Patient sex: M
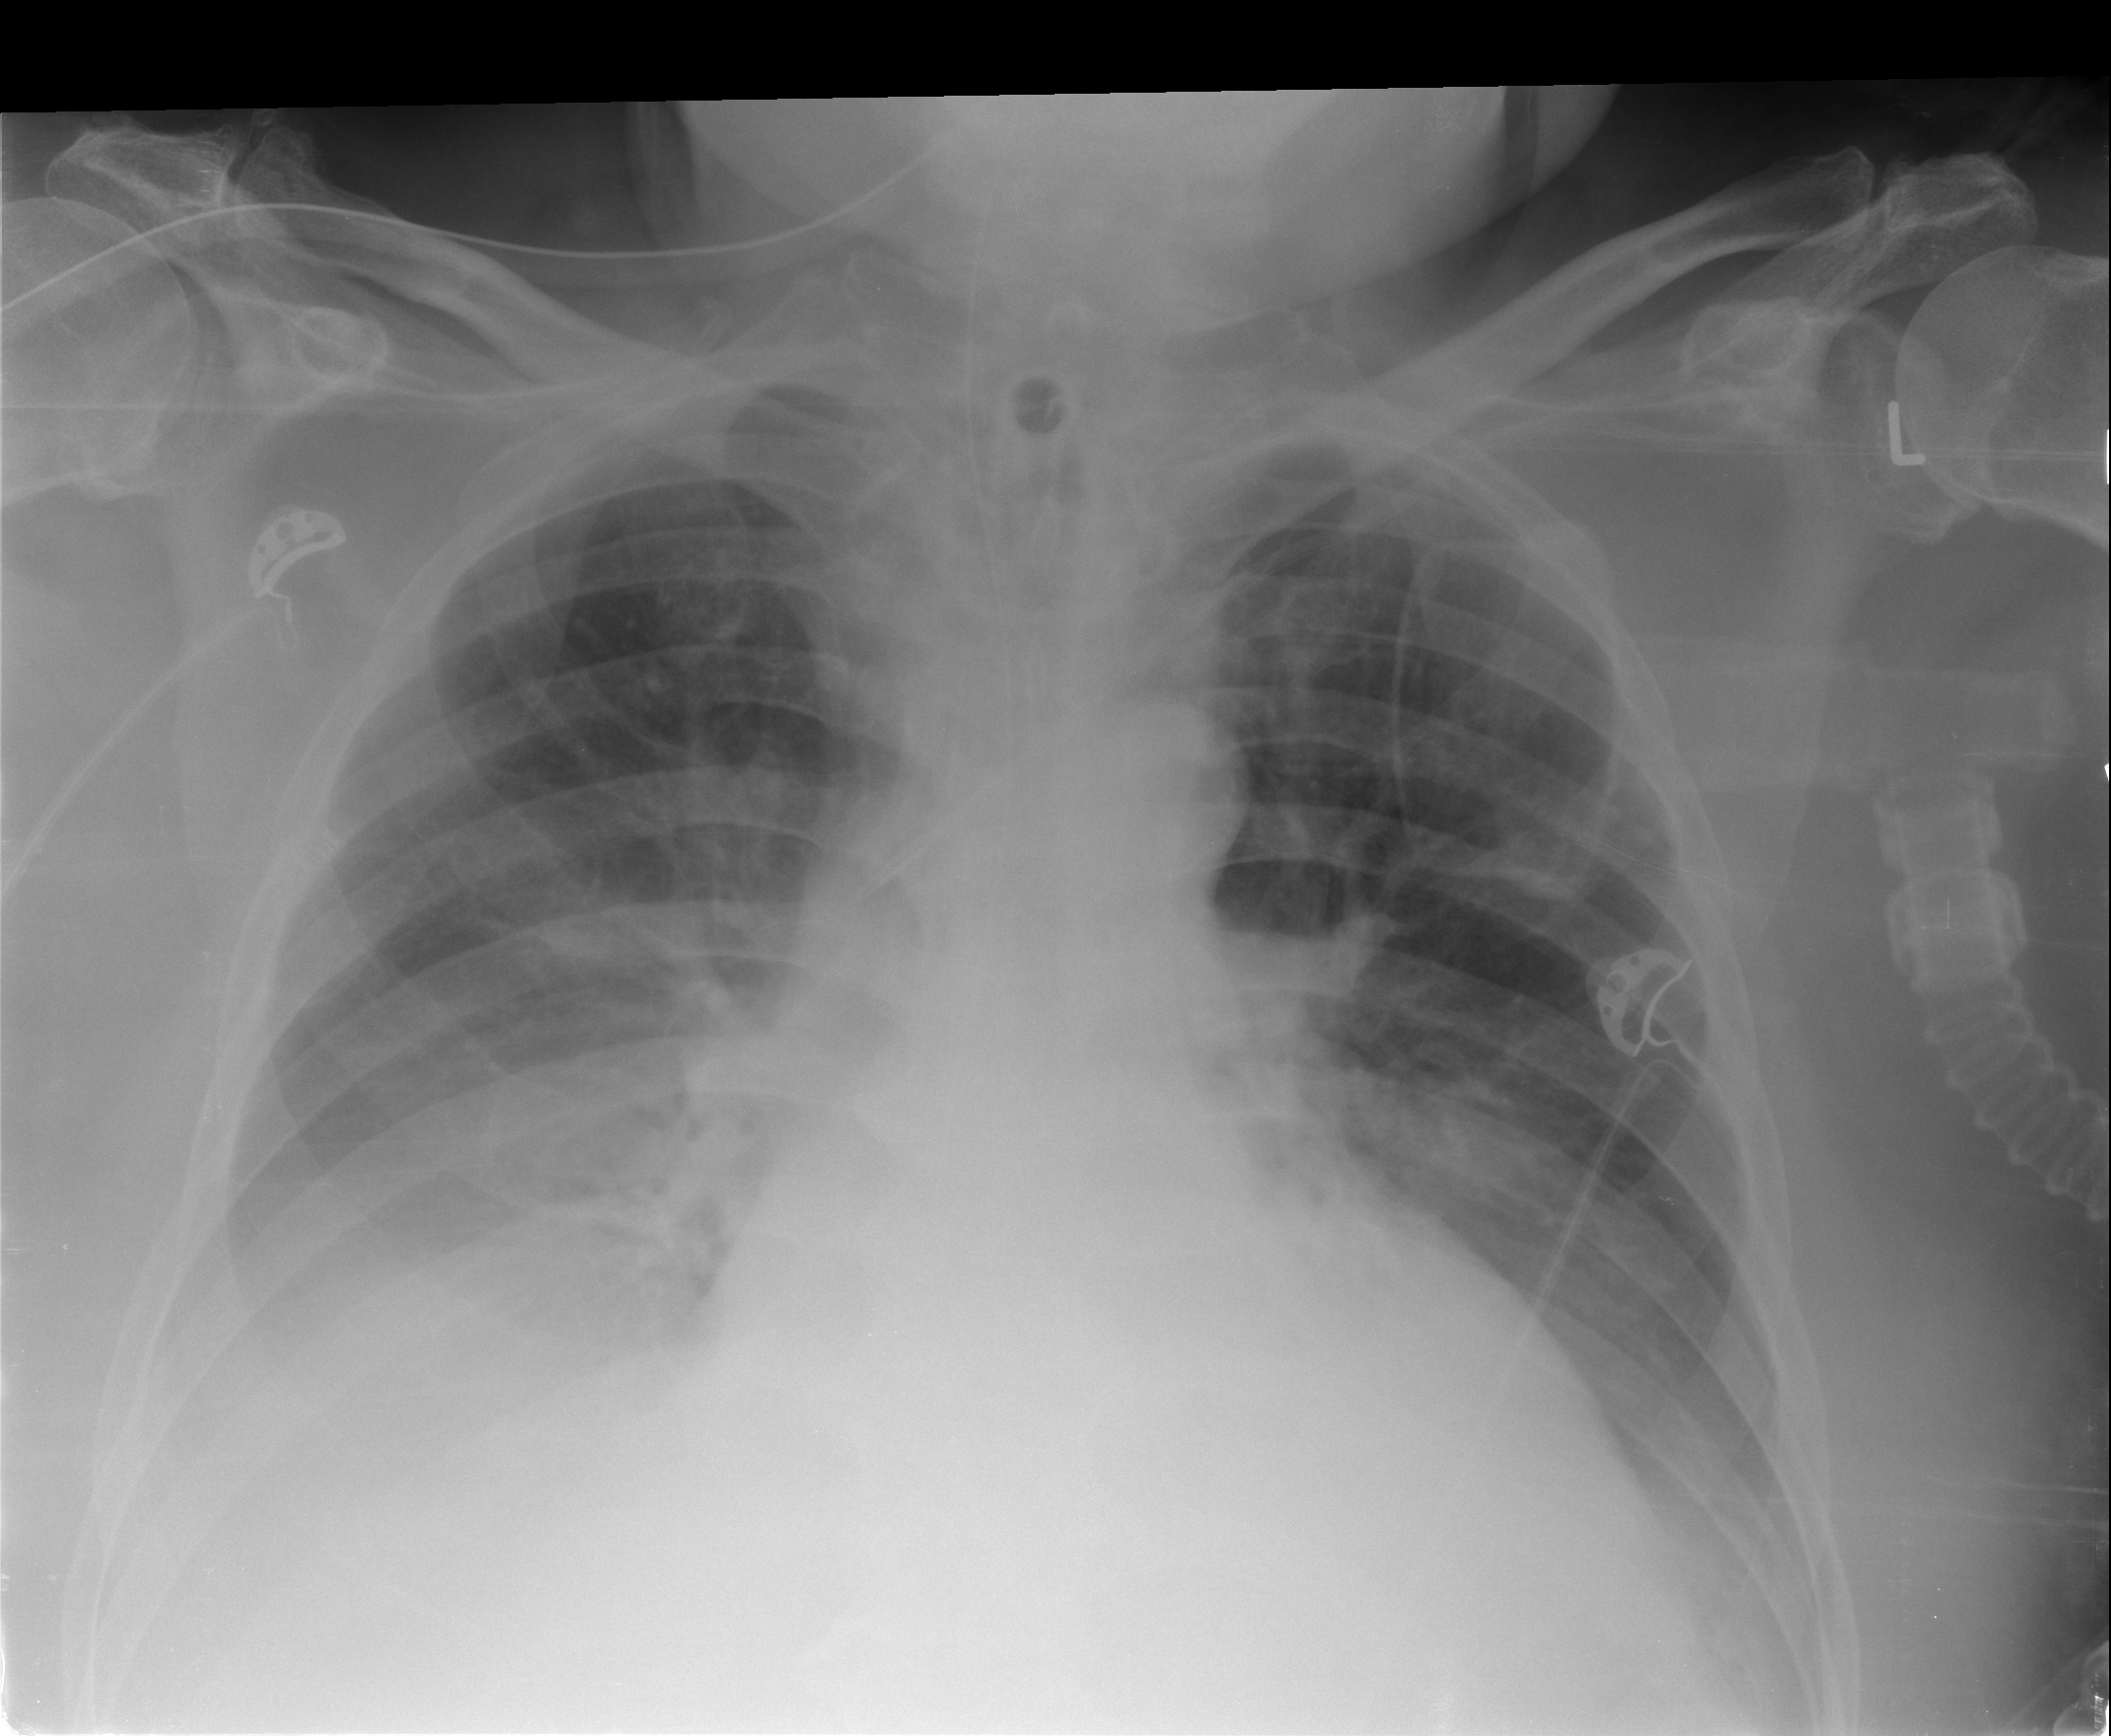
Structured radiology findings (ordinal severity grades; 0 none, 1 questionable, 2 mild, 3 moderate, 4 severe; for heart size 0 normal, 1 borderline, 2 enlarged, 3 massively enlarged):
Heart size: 2
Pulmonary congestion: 2
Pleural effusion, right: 3
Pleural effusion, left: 2
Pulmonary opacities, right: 0
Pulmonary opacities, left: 0
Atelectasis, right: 3
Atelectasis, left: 2